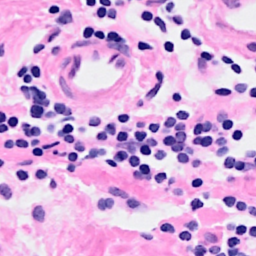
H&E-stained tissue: Breast